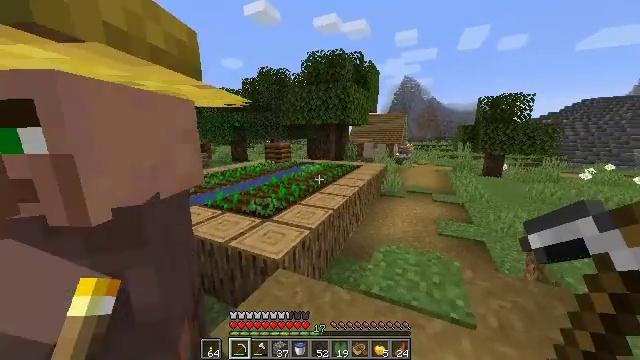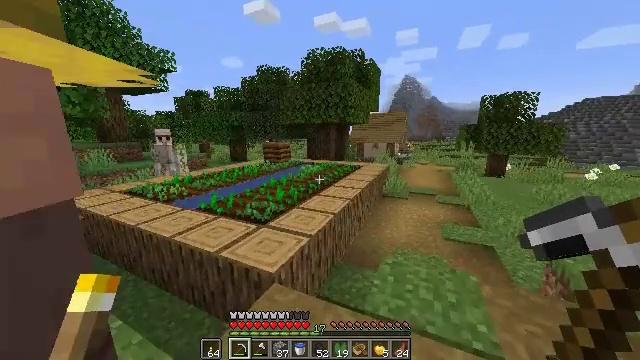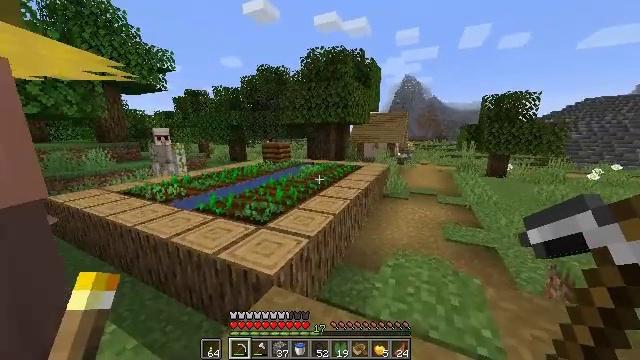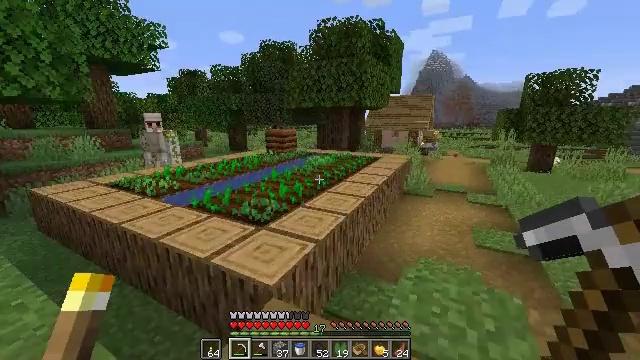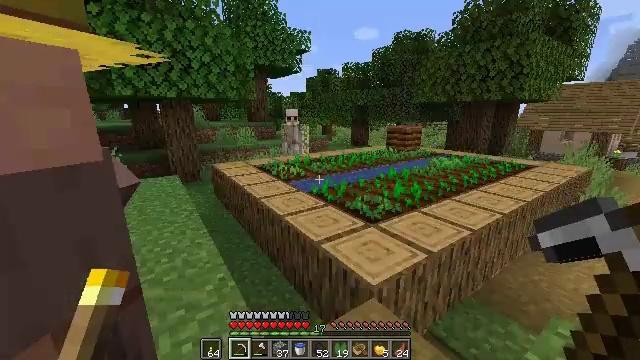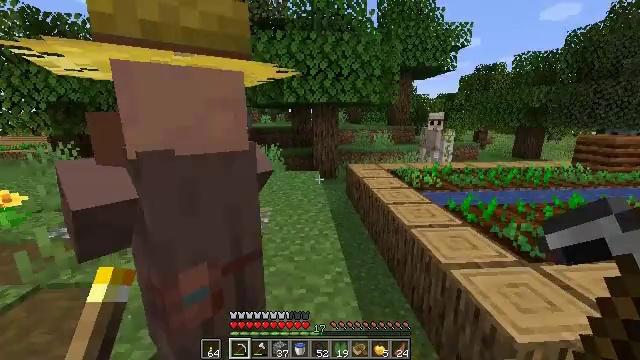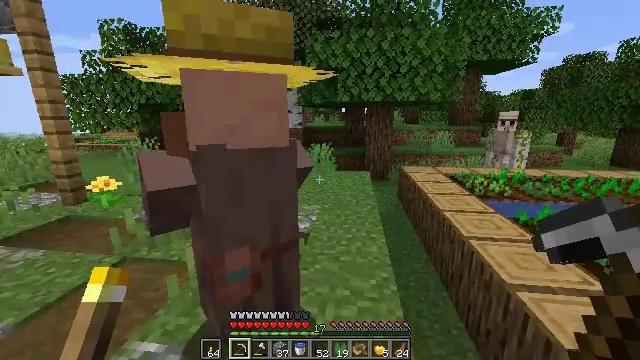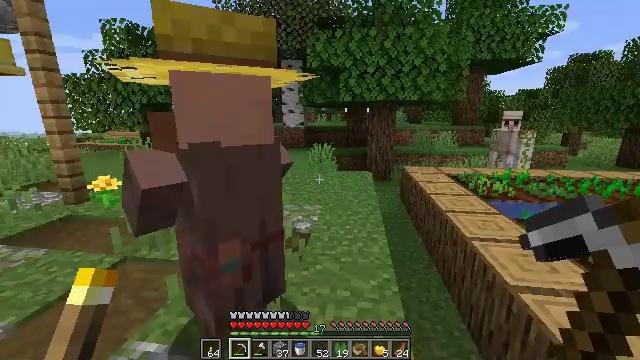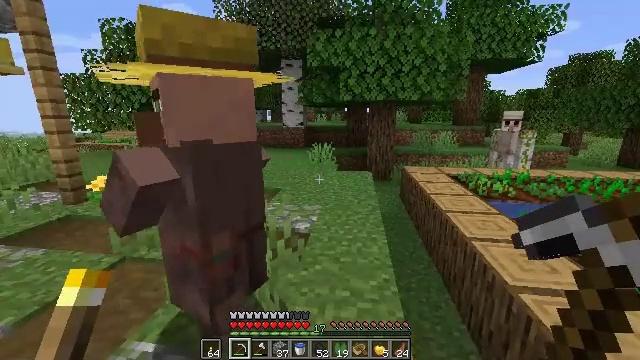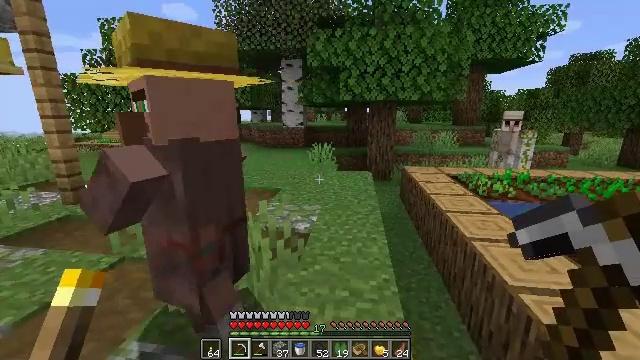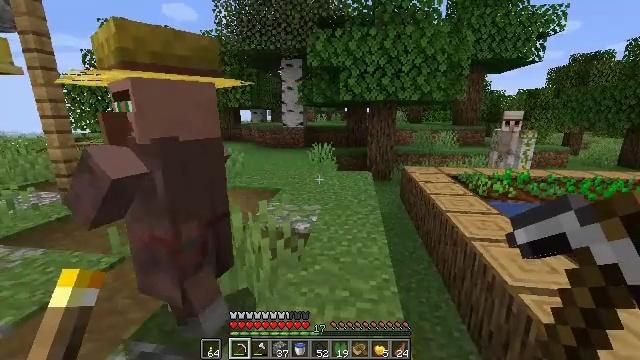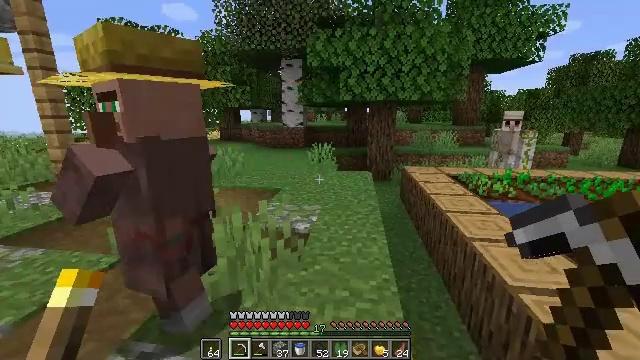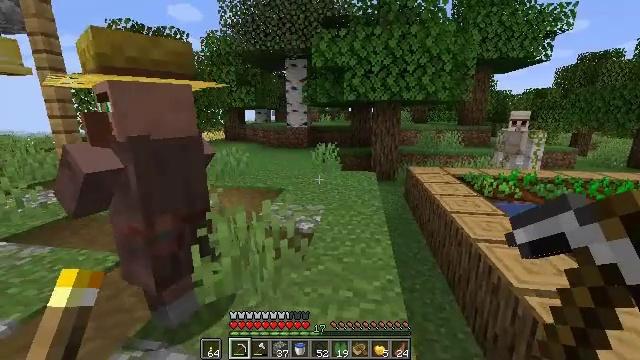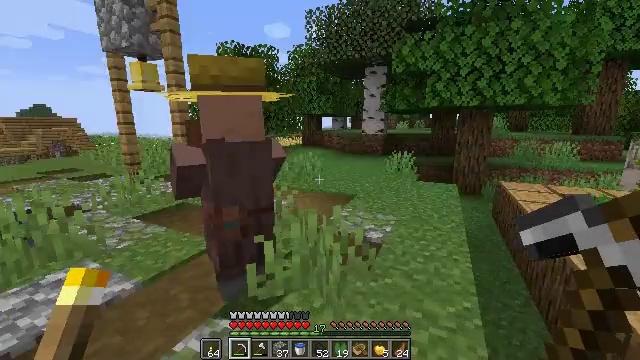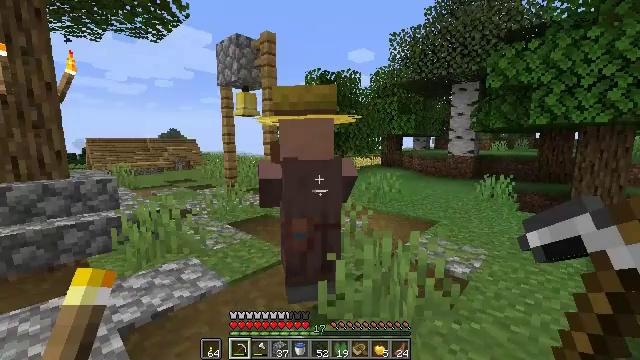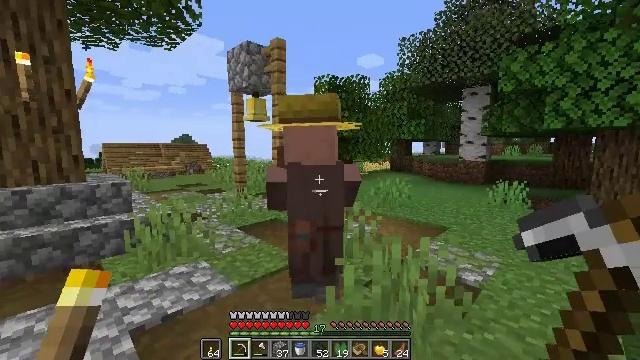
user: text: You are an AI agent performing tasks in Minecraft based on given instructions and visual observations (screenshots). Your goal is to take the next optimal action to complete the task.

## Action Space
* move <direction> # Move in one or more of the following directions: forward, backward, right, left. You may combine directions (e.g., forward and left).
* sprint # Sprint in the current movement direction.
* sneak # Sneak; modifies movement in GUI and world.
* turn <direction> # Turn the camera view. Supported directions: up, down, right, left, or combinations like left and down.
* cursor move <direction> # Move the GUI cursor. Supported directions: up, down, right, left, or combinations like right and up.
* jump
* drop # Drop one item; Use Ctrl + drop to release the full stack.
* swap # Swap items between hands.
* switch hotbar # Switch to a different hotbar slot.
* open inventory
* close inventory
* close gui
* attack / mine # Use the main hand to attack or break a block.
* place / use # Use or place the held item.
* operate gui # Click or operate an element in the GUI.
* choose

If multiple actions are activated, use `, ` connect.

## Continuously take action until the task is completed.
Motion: motion action
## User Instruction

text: Mine a hay block from the field.
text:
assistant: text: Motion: no_op
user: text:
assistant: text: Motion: no_op
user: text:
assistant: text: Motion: turn left and down
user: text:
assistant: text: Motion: turn left
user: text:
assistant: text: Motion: turn left and up
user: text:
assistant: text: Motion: turn left, use / place
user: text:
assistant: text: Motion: use / place
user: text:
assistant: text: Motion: use / place
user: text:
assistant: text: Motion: use / place
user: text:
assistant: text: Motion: no_op
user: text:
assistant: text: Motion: no_op
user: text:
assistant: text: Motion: no_op
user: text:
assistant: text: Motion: turn left and up
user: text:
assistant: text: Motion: turn left and up
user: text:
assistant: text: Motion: turn left and up
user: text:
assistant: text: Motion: use / place
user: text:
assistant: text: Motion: use / place
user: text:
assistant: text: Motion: use / place
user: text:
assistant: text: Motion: no_op
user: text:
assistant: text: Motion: no_op
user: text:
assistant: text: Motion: open gui
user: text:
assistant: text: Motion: no_op
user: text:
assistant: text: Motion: no_op
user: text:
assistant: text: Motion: no_op
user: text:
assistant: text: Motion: no_op
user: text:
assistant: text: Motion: no_op
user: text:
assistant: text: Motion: cursor move left
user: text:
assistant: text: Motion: cursor move left and up
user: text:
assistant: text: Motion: cursor move left and up
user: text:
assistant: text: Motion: no_op